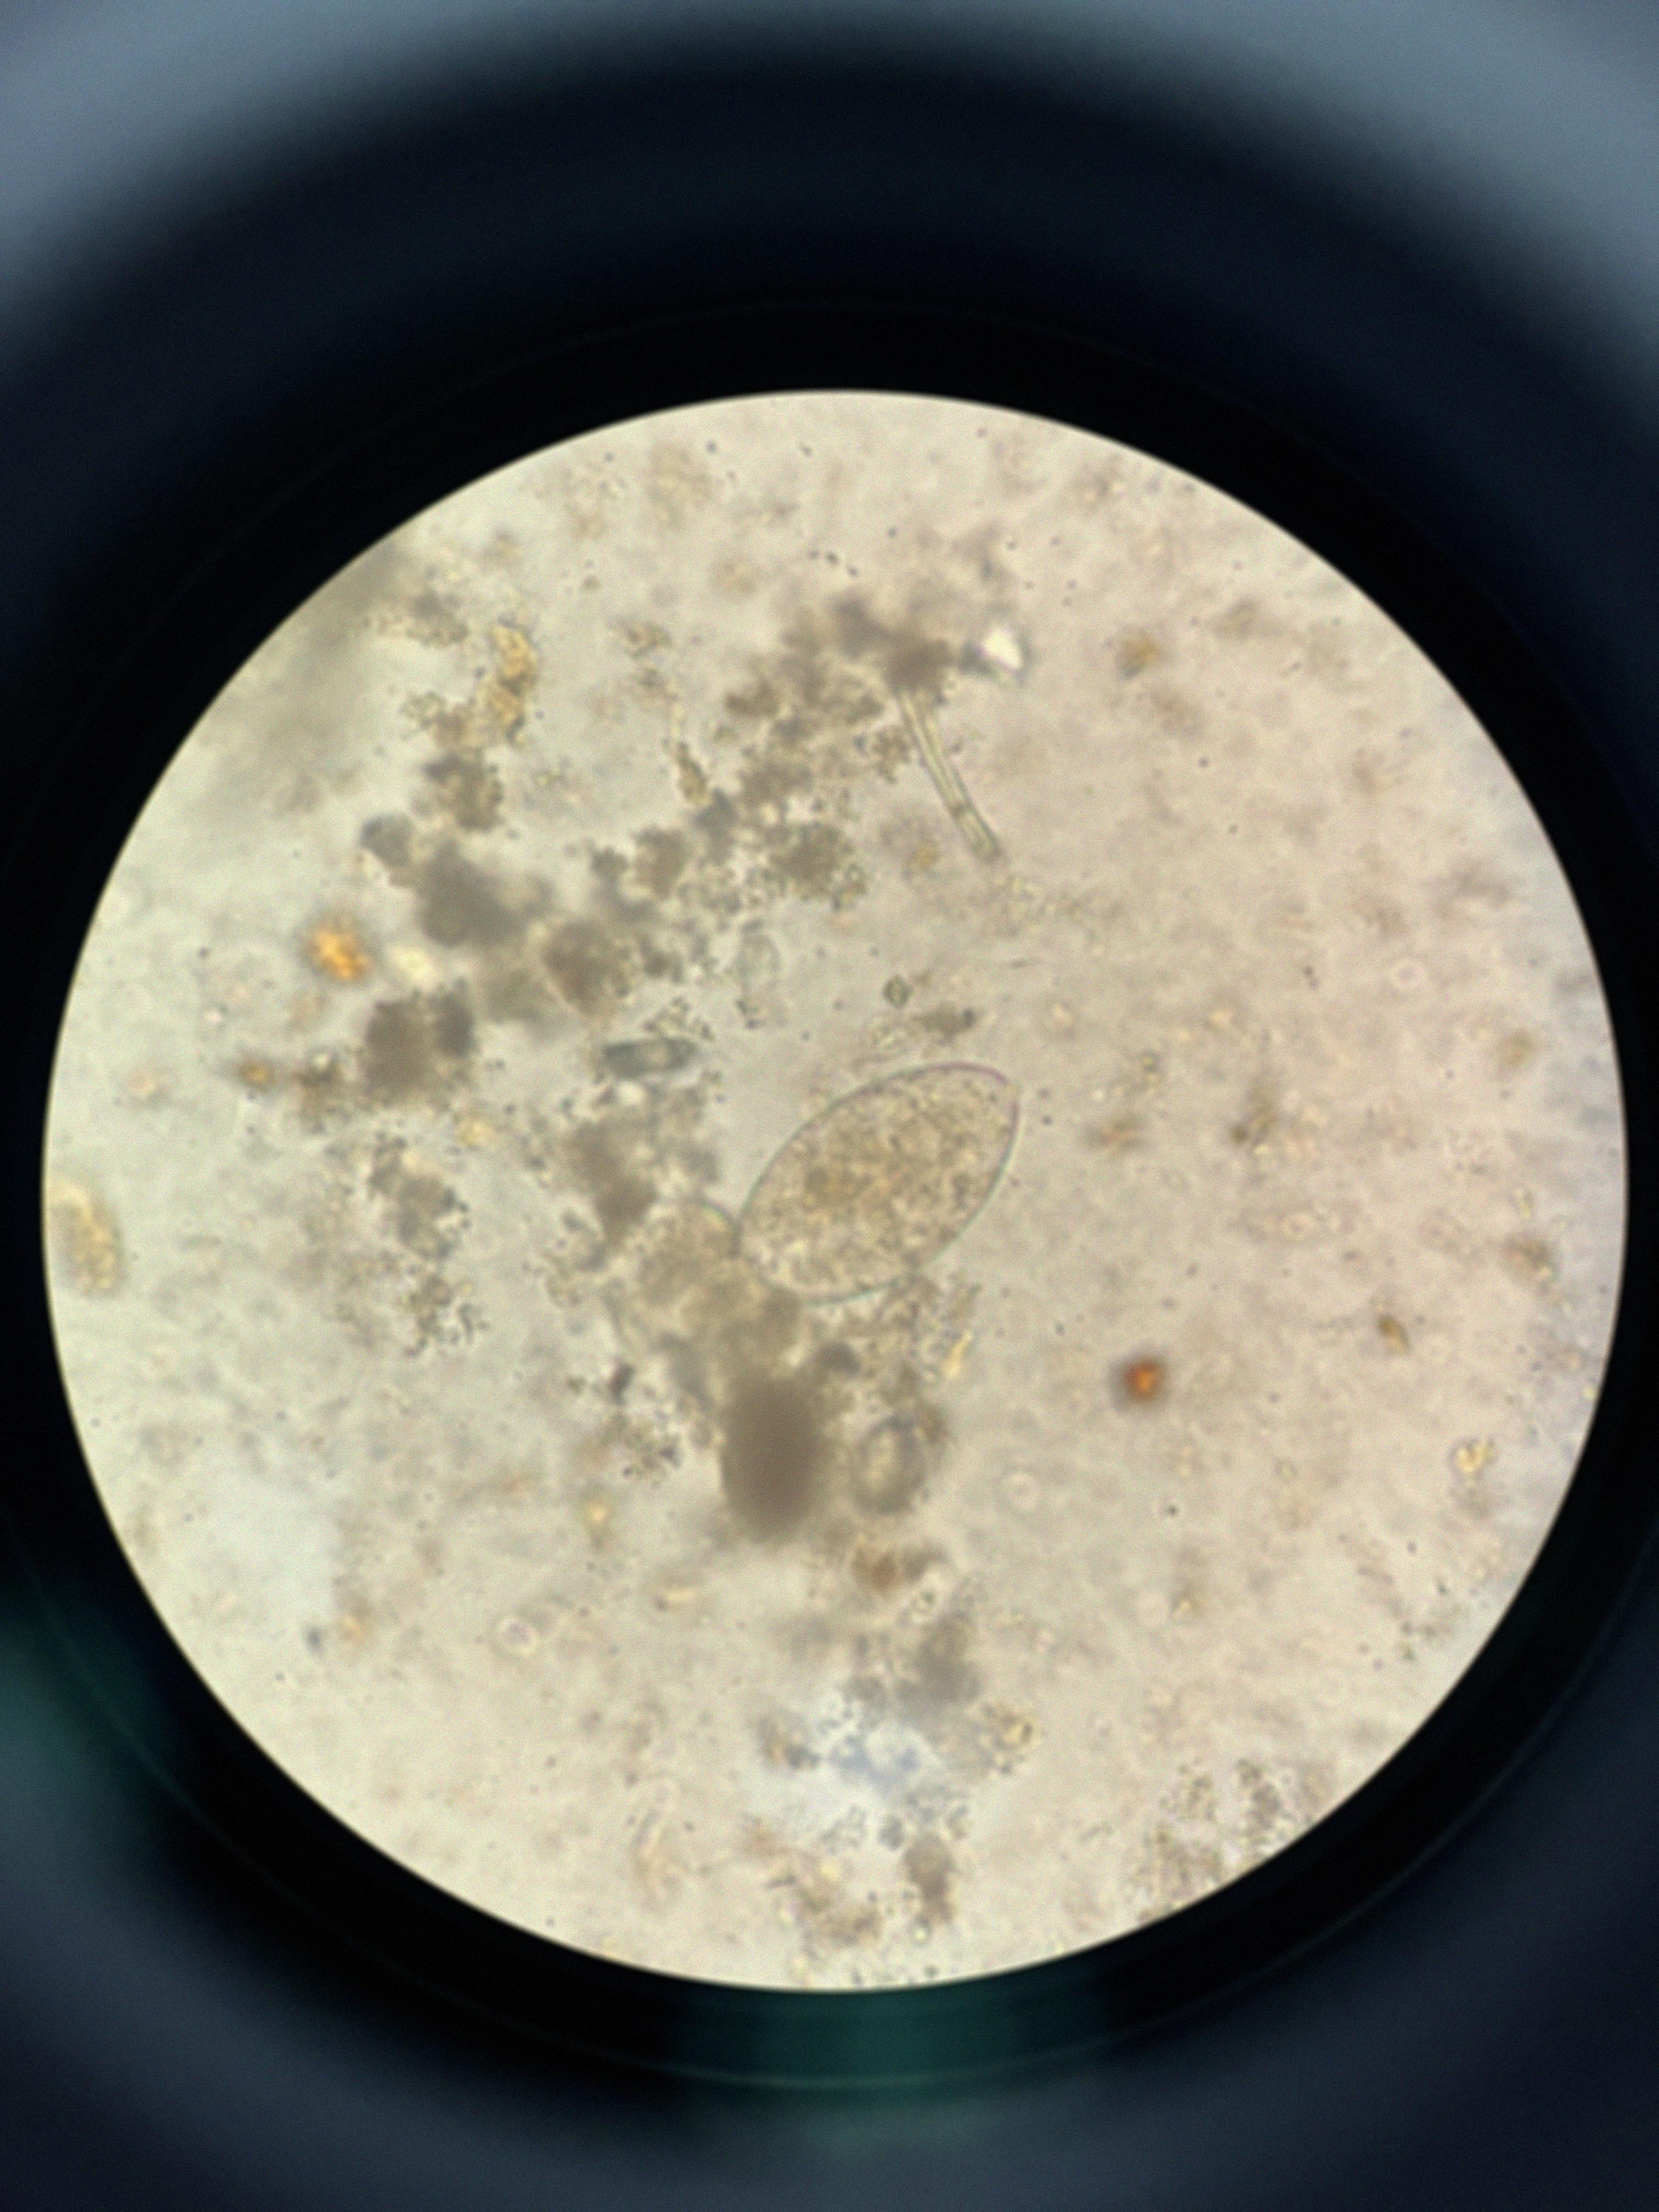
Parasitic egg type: Fasciolopsis buski